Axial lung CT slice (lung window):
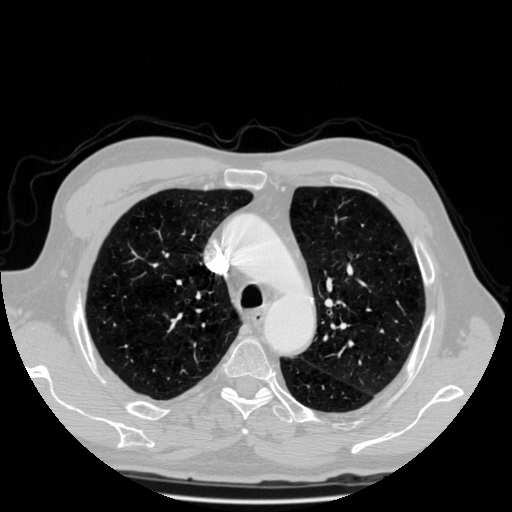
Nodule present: no